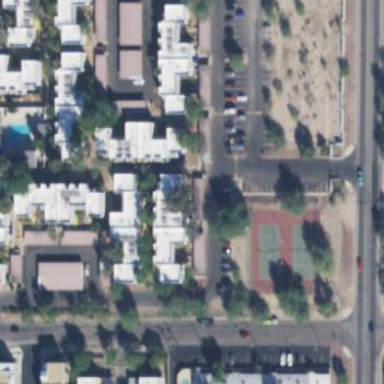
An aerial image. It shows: Residential area with apartments.